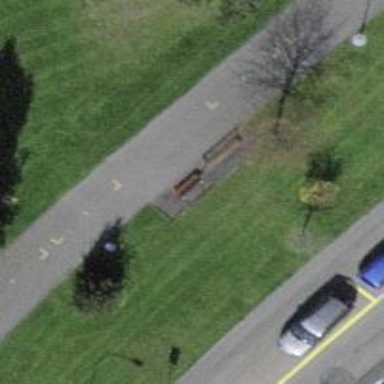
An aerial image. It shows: Brown bench.